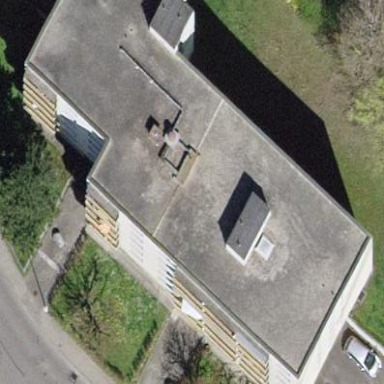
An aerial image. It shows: Flat-roofed apartment building.